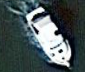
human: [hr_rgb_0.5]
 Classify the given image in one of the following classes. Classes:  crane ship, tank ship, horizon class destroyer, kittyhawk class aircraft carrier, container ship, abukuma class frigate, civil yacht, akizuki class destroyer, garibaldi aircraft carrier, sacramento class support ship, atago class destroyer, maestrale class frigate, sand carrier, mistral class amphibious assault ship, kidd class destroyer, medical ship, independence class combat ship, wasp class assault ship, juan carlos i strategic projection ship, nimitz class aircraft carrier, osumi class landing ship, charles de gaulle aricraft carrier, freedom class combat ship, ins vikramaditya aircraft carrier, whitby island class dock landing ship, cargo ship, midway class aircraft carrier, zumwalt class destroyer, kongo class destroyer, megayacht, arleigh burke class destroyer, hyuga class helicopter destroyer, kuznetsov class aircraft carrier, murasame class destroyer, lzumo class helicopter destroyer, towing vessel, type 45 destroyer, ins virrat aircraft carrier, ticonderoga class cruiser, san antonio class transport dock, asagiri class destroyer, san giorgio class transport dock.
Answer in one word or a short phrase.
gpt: Civil yacht